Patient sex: M
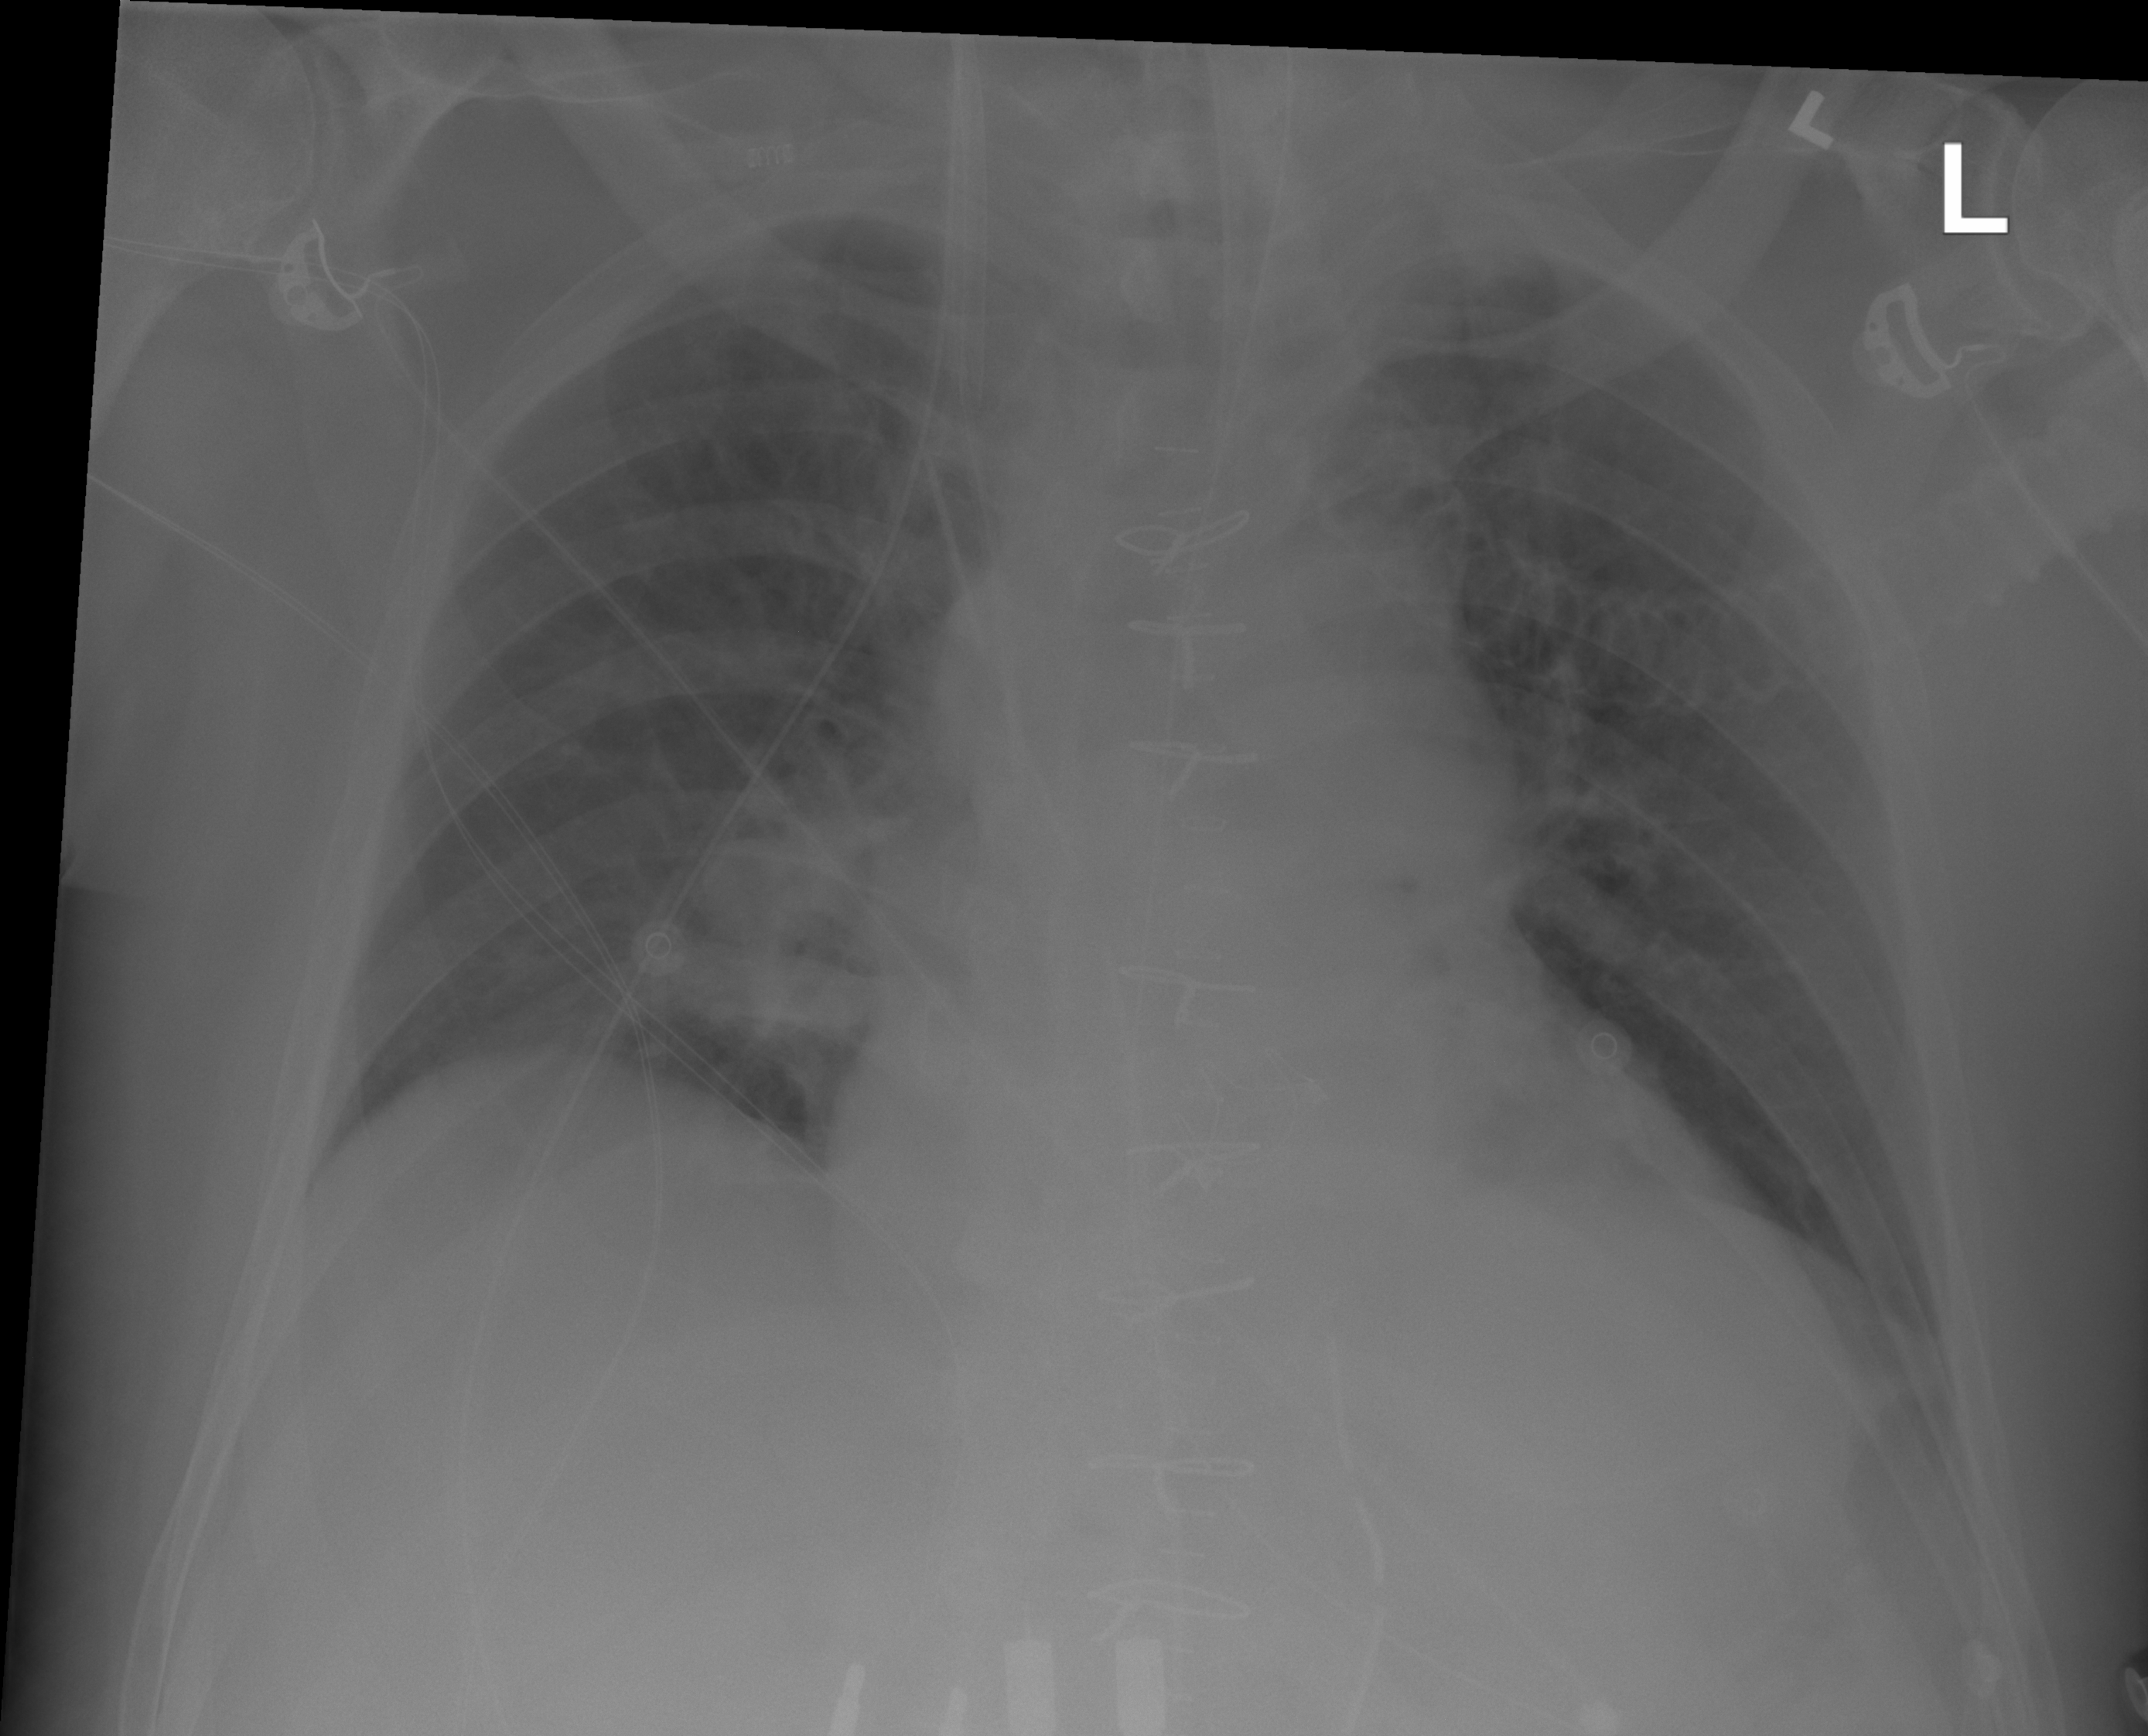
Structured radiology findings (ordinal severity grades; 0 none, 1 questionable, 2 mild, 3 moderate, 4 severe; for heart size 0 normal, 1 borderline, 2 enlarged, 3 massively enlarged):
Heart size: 2
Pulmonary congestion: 2
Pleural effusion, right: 0
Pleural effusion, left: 2
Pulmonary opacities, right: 0
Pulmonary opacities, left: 0
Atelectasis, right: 0
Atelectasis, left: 0